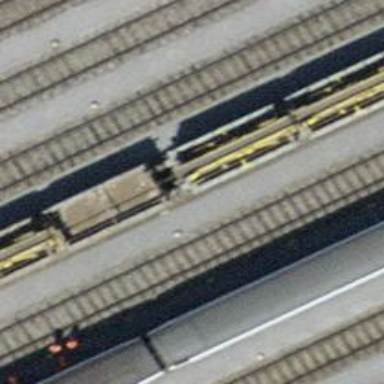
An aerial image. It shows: Railway yard.